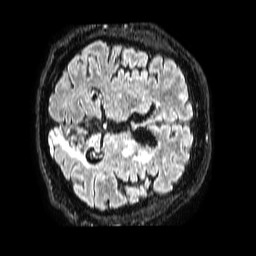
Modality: FLAIR
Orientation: axial
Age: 52
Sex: male
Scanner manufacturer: philips
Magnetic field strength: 1.5 T
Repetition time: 4.8 s
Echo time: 0.3 s